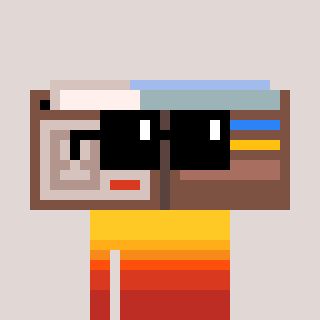
a pixel art character with square black sunglasses, a wallet-shaped head and a rust-colored body on a warm background